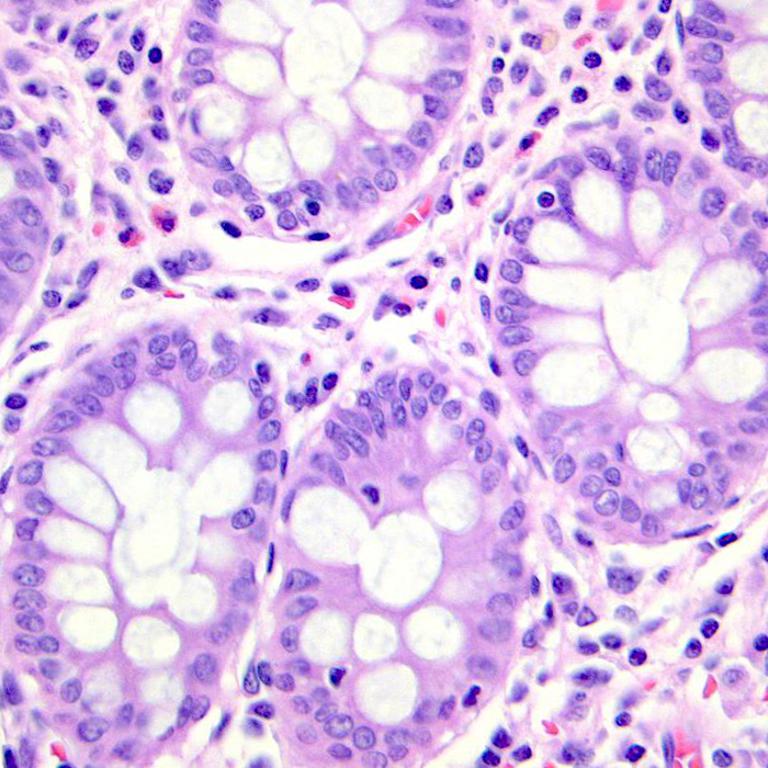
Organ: colon
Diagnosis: benign